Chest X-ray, AP view. Patient: 33 years old, sex M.
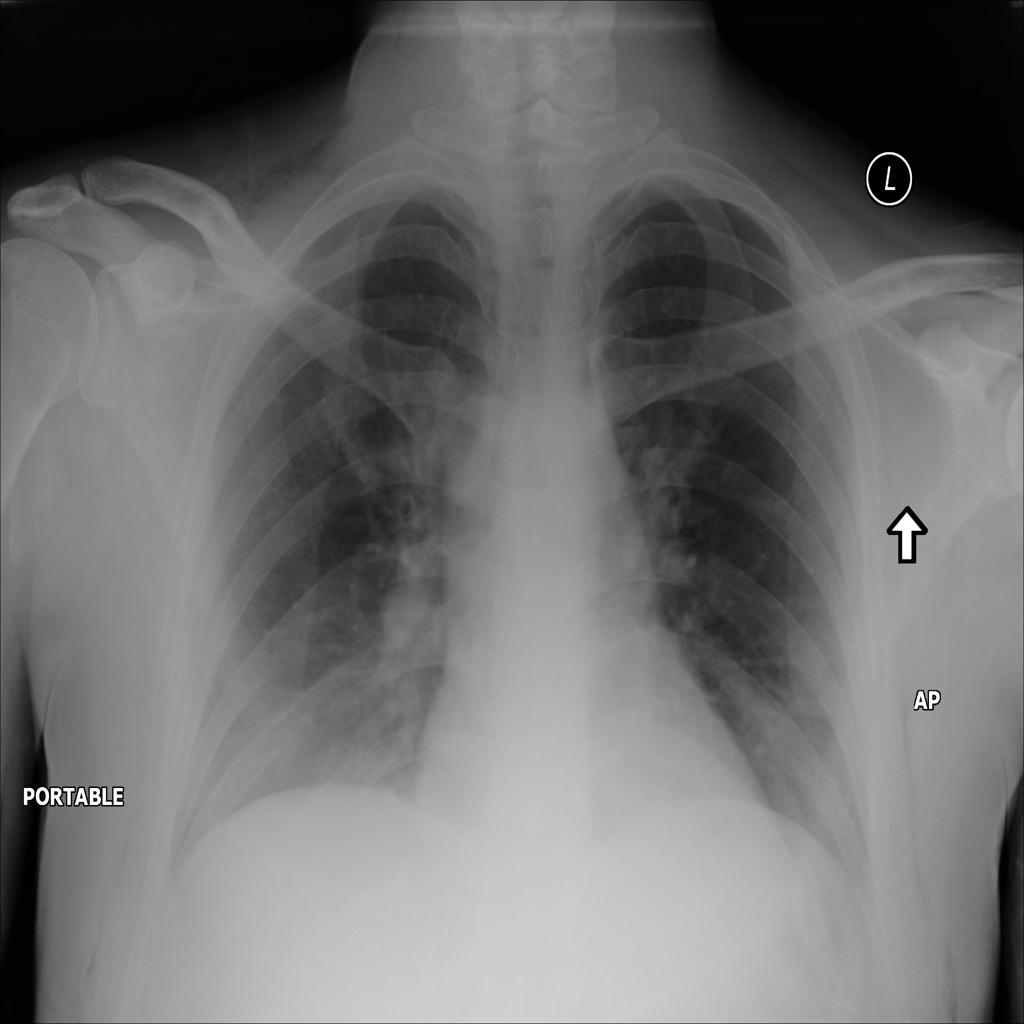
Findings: Emphysema